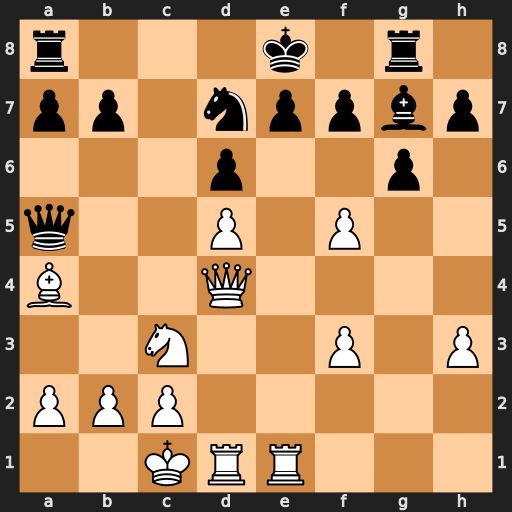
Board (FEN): r3k1r1/pp1nppbp/3p2p1/q2P1P2/B2Q4/2N2P1P/PPP5/2KRR3
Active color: w
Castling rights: q
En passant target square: -
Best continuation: f6 Bxf6 Qxf6